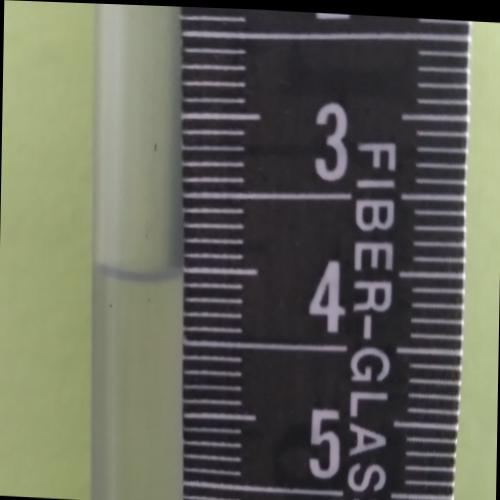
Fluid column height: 4.0 cm